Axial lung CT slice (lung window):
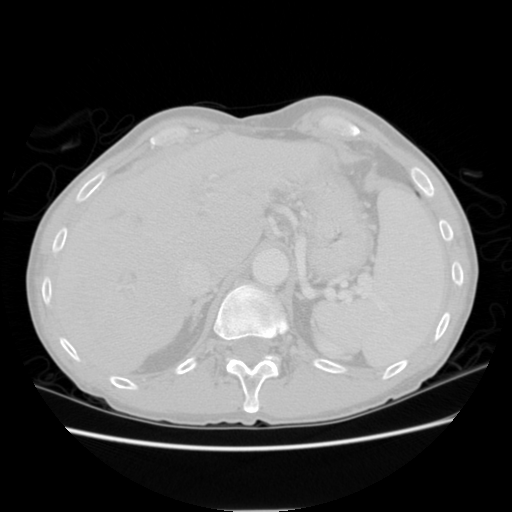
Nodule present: no